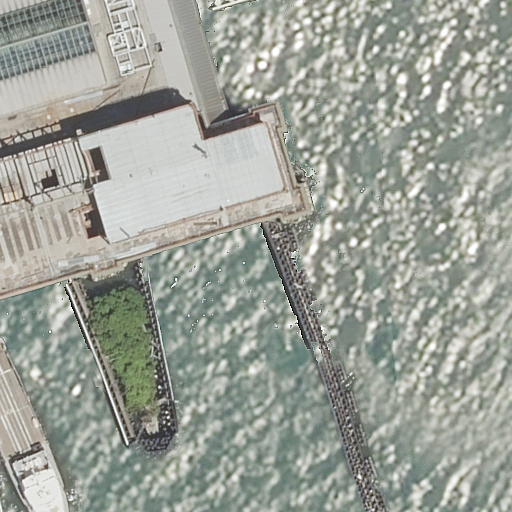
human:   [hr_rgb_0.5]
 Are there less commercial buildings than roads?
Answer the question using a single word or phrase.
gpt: yes

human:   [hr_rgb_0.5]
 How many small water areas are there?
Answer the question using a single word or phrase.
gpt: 0

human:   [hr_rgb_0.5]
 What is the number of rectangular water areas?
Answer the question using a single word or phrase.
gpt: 0

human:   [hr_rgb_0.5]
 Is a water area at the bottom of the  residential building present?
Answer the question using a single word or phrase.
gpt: no

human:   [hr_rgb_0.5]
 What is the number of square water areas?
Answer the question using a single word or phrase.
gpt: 0

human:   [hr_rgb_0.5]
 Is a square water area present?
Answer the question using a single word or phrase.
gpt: no

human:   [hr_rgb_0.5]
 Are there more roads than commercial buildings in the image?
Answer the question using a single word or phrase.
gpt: yes

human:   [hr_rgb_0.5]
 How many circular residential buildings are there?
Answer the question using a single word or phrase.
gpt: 0

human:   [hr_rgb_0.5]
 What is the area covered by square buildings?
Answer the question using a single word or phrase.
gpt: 0m2

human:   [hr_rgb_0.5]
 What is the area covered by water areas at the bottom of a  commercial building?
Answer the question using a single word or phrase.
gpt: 0m2

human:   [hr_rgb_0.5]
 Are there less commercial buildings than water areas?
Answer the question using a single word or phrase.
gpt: yes

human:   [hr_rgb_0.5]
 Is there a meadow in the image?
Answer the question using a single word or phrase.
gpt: no

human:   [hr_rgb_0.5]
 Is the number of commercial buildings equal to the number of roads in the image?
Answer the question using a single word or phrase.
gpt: no

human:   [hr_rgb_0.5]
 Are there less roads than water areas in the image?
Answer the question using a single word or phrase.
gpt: no

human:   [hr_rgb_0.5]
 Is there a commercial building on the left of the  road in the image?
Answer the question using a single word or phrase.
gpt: no

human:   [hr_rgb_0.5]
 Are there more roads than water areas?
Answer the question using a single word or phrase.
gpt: no

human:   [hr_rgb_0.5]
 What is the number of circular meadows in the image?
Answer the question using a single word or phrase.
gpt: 0

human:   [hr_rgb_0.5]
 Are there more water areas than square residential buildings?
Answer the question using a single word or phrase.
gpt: yes

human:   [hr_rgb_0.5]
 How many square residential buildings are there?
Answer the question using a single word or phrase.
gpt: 0

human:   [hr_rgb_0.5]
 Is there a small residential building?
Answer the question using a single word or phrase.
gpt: no

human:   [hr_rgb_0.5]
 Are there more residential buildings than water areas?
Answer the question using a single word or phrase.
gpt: no

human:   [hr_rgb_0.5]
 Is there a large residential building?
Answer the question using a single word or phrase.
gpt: yes

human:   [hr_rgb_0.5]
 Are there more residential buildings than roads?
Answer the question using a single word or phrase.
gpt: no

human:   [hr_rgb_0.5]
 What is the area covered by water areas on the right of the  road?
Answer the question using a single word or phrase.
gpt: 0m2

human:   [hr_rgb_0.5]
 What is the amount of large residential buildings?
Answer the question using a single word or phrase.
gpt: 1

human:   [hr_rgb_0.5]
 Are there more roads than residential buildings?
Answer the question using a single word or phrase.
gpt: no

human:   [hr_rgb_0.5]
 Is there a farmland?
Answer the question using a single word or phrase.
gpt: no

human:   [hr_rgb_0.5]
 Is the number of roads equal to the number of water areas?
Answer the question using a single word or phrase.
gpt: yes

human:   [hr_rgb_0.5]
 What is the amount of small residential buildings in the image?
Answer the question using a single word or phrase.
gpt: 0

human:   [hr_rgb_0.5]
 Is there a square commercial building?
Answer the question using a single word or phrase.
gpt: no

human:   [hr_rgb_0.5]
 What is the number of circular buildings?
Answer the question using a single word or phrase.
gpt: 0

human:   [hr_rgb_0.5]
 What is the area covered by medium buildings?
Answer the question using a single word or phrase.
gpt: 0m2

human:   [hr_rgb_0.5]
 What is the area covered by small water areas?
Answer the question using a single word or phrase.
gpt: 0m2

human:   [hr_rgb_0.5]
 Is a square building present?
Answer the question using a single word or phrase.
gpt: no

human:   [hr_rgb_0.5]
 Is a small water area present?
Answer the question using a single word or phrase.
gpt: no

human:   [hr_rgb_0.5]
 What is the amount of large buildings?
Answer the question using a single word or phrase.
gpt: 1